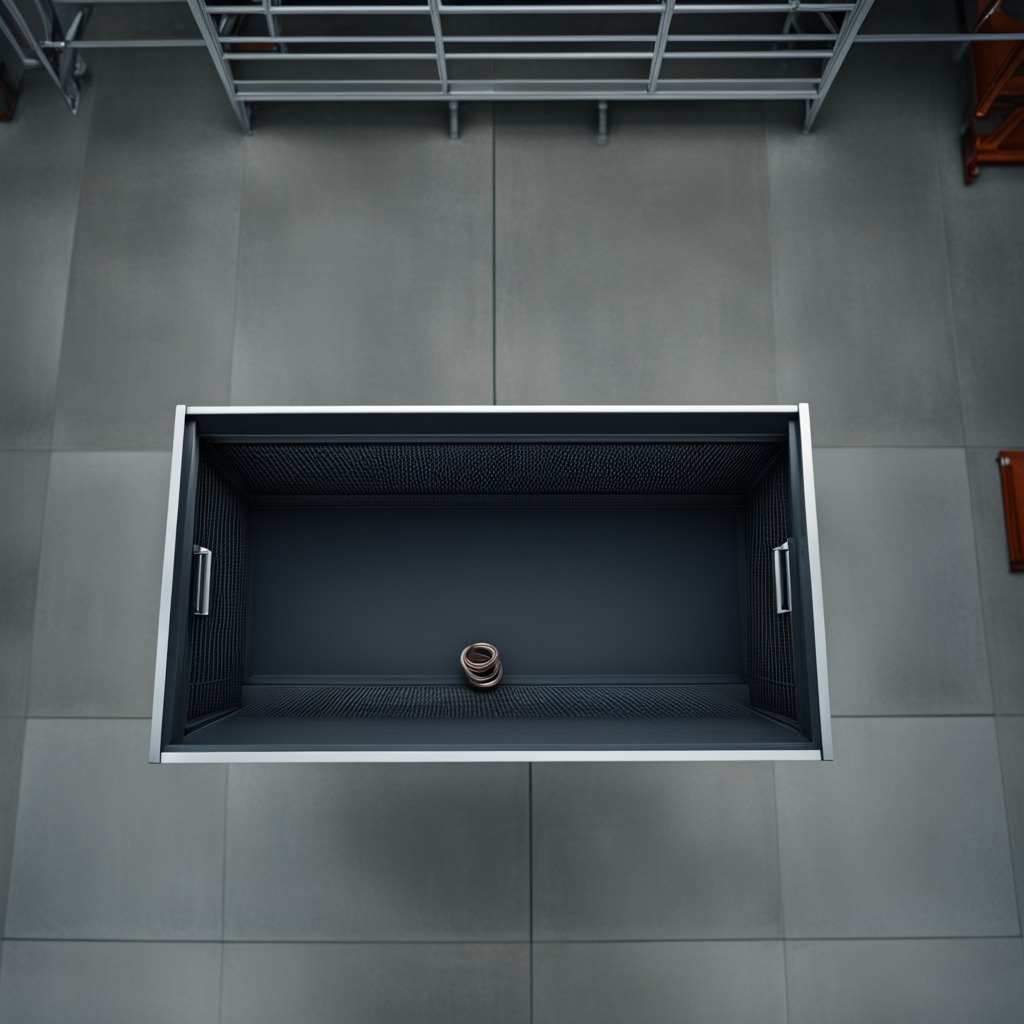
A coiled metal spring lies on the toolbox surface.